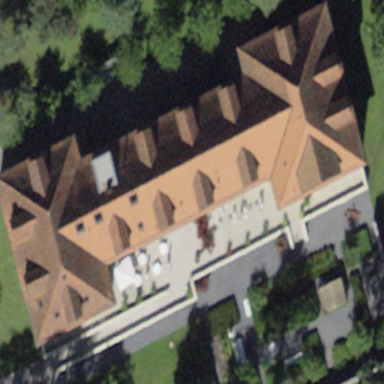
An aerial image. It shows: Hospital building.